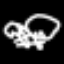
Label: octagon